Question: I finally got to work, that is, it generated four (4) files for each entity (a .h file, a .m file and two more .h and .m files prefixed with an underscore). I noticed that I have the same identical files (without the underscore) already in my app; the difference is the older ones have program logic in them and the new ones are empty of any logic.

Somewhere I read that I have to put the new files in my app, but if I do that, I will wipe out the ones with the logic in them. So, what do I do now?
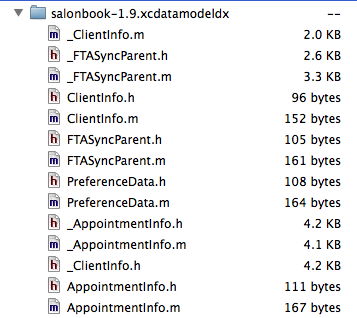
Answer: The files with the underscore are the "machine" classes and are written each time you build the project. The files without underscore are the "human" classes and are only created once and never replaced. The human class files should contain your custom logic.
If you had previously added code to the Xcode generated managed object subclass files,
move that to the mogenerator human class files.